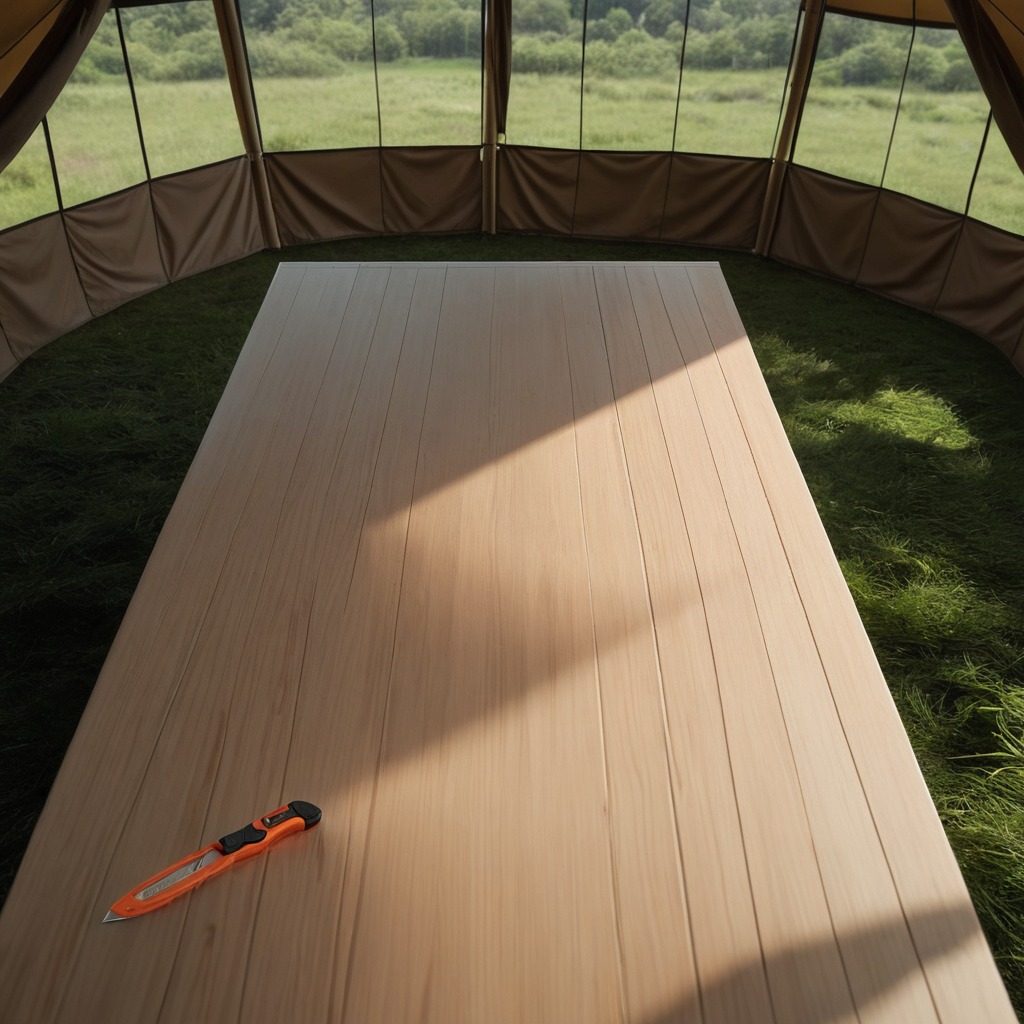
A utility knife is lying on a wooden table inside a jungle field workshop tent.